Question: I'm building up a Wordpress HTML5 template, and I'm wondering if my structure for the header navigation is correct.

So as you can see on the screenshot, I have one "main" menu (musique/arts/design...), and another "secondary" menu on the upper right (a propos/publicite...). My concern is about that last one. This is the HTML I've chosen:
'''
<div class="header-nav grid_6">
<ul id="menu-top-menu" class="clearfix">
<li id="menu-item-217" class="menu-item menu-item-type-custom menu-item-object-custom first-menu-item menu-item-217"> <a href="http://#">A propos</a> </li>
<li id="menu-item-218" class="menu-item menu-item-type-custom menu-item-object-custom menu-item-218"> <a href="http://#">Publicite</a> </li>
<li id="menu-item-219" class="menu-item menu-item-type-custom menu-item-object-custom menu-item-219"> <a href="http://#">Partenaires</a> </li>
<li id="menu-item-220" class="menu-item menu-item-type-custom menu-item-object-custom last-menu-item menu-item-220"> <a href="http://#">Contact</a> </li>
</ul>
</div>
'''
As you can see it's really basic. I've decided to use just a '<ul>' element and not wrapping it into a '<nav>', because <URL>, and in my case I'm not sure that it's the case, as those links aren't really relevant to the main content that will be found on the site.
Could anyone tell me if I'm wrong ?
Thanks!
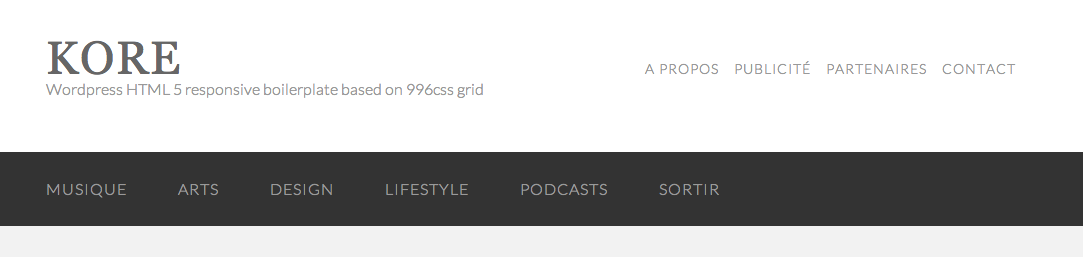
Answer: You've got at least one important link in this menu : 'contact'. Therefore I would have use this kind of pattern, with another 'nav' tag :
'''
<header class="container">
<div class="grid_6">
<h1>KORE</h1>
<p id="baseline">Wordpress HTML 5 responsive boilerplate based on 996css grid</p>
</div>
<nav class="grid_6">
<a href="">A propos</a>
<a href="">Publicite</a>
<a href="">Partenaires</a>
<a href="">Contact</a>
</nav>
<div class="clear"></div>
<nav class="grid_12">
<a href="">Musique</a>
<a href="">Art</a>
<a href="">Design</a>
<a href="">Lifestyle</a>
<a href="">Podcasts</a>
<a href="">Sortir</a>
</nav>
</header>
'''